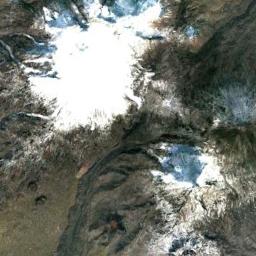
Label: snowberg